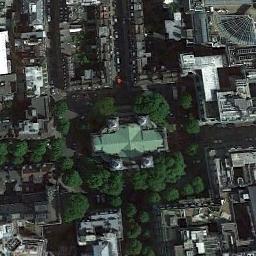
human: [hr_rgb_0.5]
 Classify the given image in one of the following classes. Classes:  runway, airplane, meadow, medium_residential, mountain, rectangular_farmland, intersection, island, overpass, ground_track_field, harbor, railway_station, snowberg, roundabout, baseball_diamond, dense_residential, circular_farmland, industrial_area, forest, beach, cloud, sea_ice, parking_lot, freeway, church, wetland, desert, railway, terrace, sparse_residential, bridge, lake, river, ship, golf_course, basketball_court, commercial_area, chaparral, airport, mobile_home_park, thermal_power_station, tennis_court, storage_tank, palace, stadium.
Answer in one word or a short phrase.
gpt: church